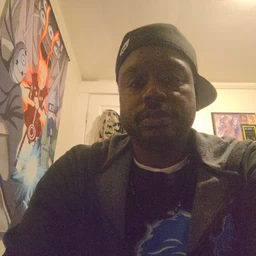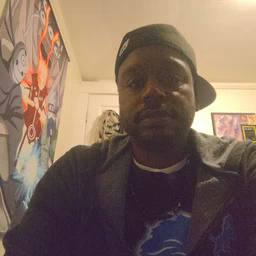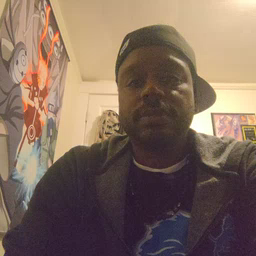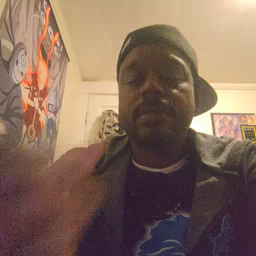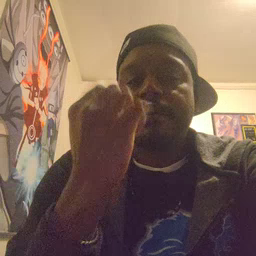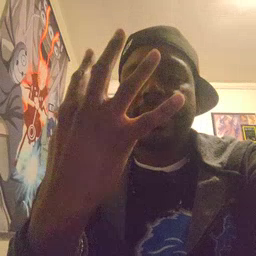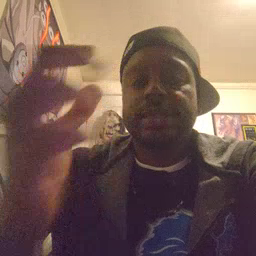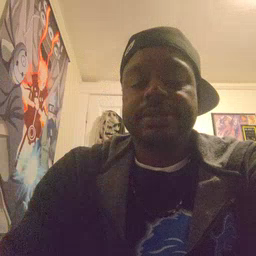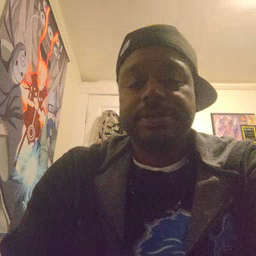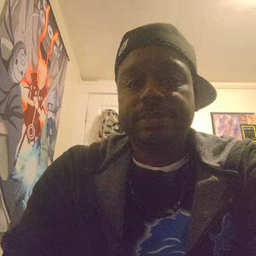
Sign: many